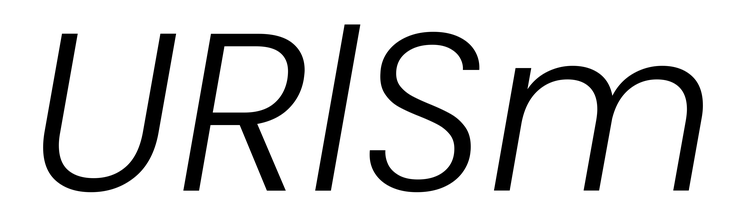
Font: Poppins-LightItalic